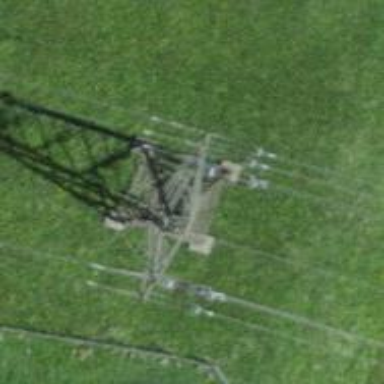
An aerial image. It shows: Power line in the image.